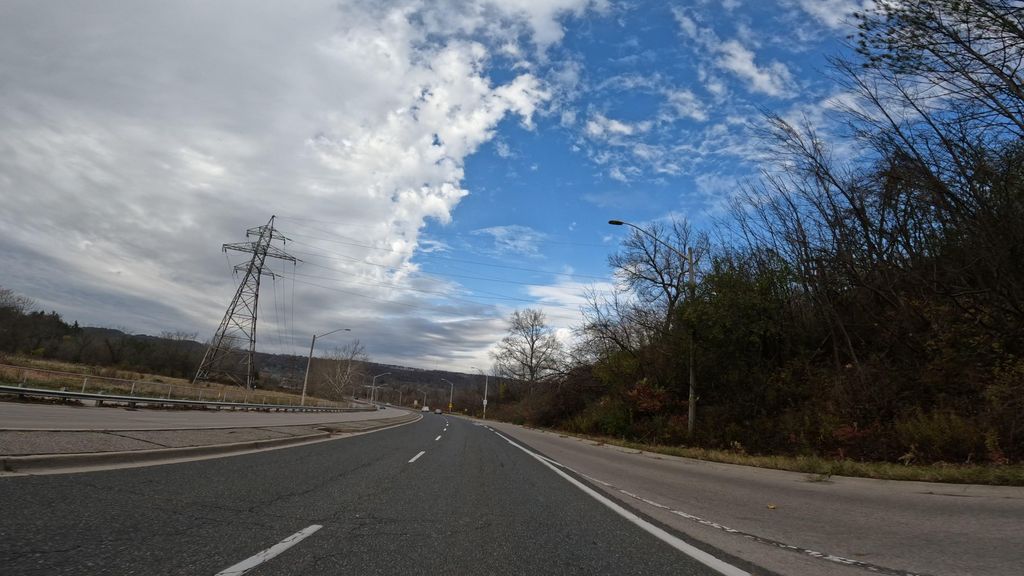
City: hamilton